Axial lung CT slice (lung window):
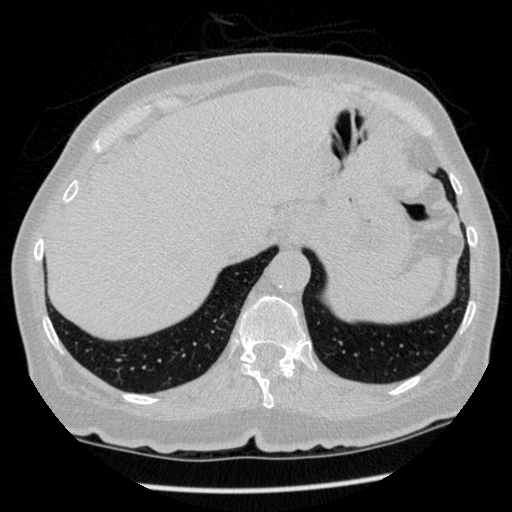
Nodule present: no